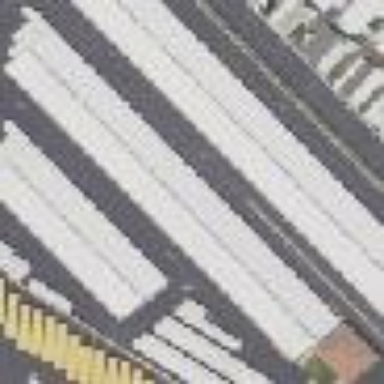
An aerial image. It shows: Warehouse building used for storing goods.